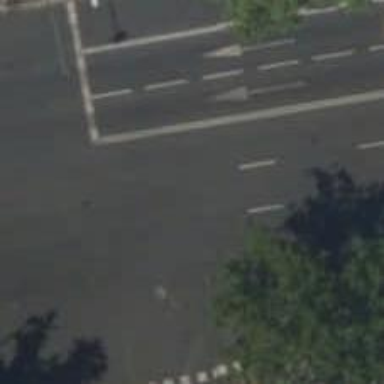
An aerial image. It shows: Secondary road with asphalt surface.